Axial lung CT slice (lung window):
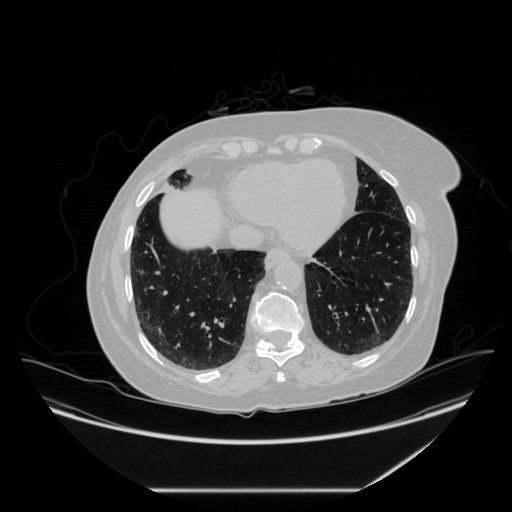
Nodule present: no